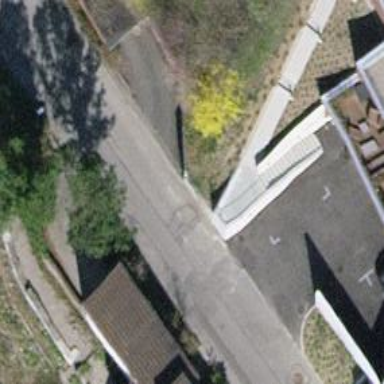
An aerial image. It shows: Road with steps.